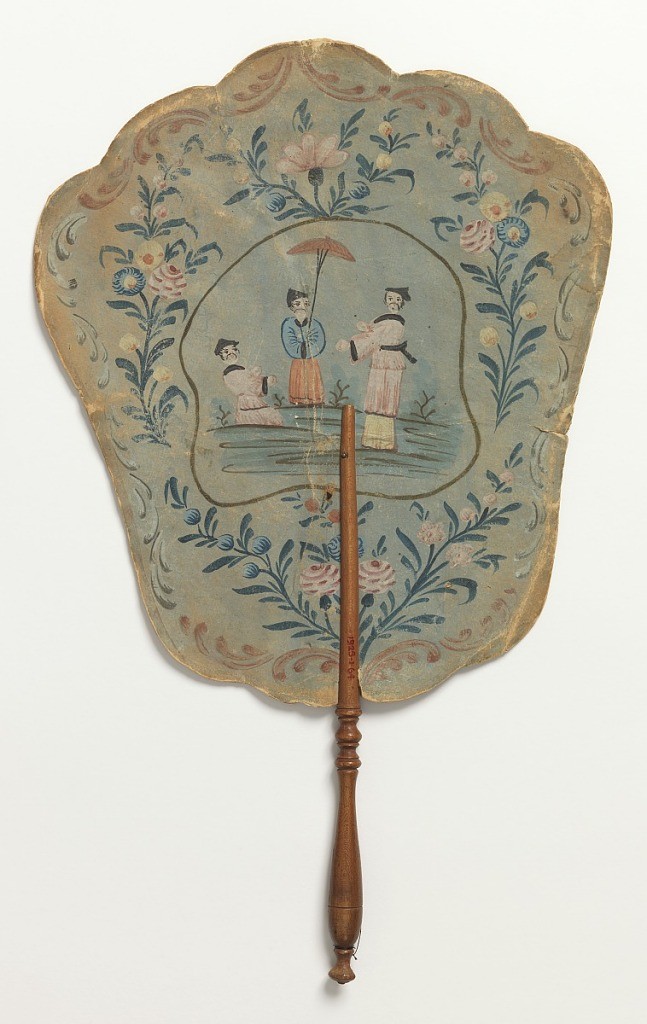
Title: Handscreen
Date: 1769–1800
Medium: Engraved and painted paper leaf, turned wood handle
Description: Handscreen. Obverse: painted paper showing floral border with three Chinoiserie figures. Reverse: printed paper showing map of the British Isles with description in French. Turned wood handle.